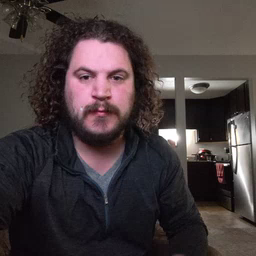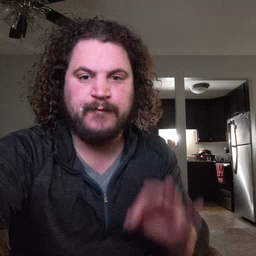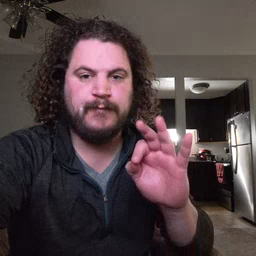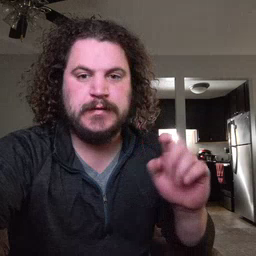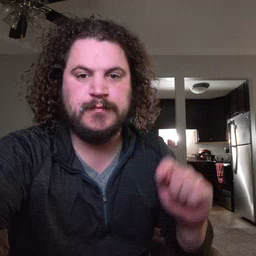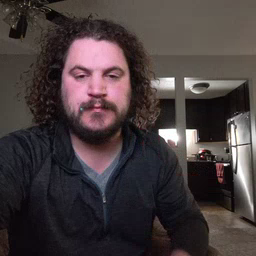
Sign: feet